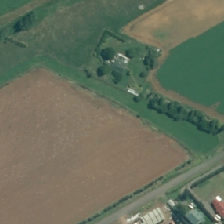
Land cover: shortrotation_cropland